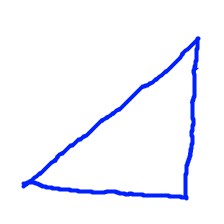
Shape: triangle